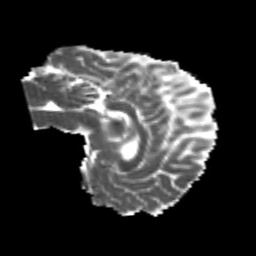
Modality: MD
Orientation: sagittal
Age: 18
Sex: male
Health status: healthy
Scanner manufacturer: philips
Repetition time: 7.389 s
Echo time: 0.08599 s